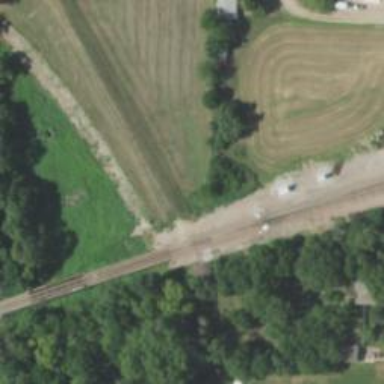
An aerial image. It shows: Bridge over railway line.